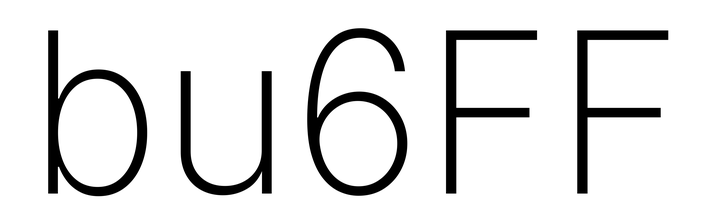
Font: Inter_ExtraLight